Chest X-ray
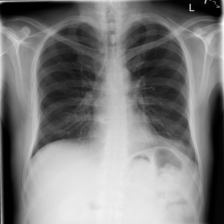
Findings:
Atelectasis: negative
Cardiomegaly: negative
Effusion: negative
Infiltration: negative
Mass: negative
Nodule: negative
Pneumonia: negative
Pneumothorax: negative
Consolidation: negative
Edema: negative
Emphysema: negative
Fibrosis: negative
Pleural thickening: negative
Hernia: negative